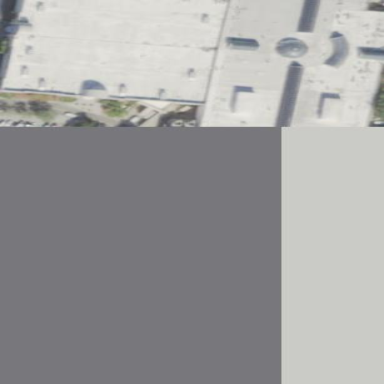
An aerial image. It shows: Mall building.